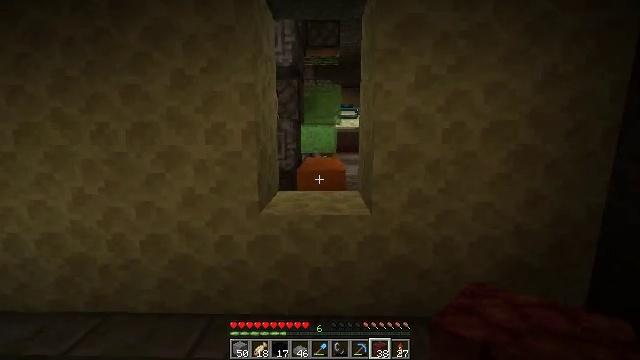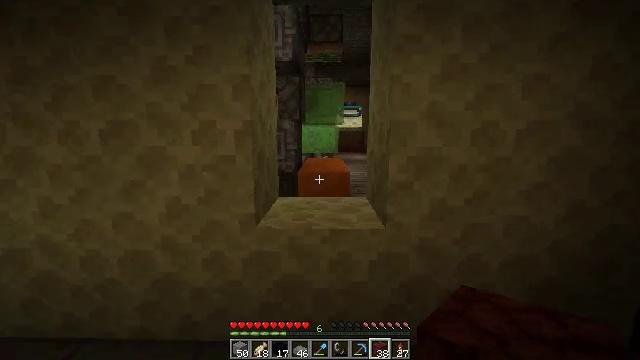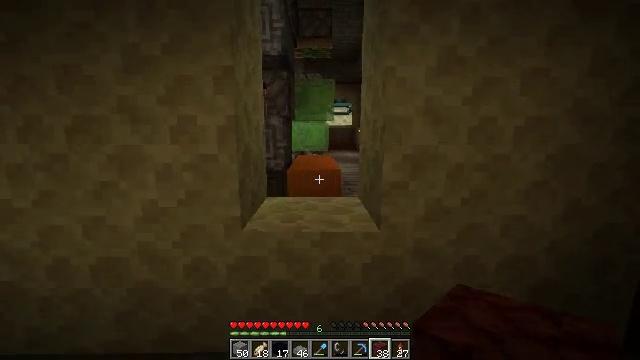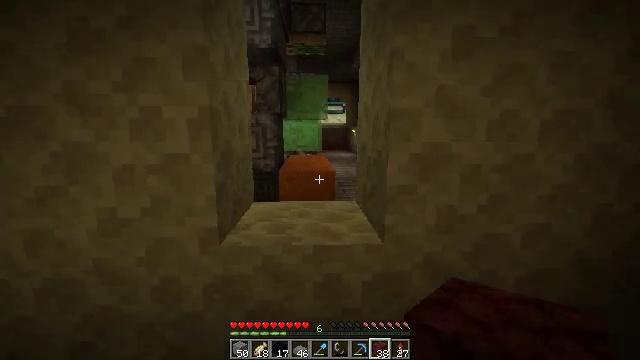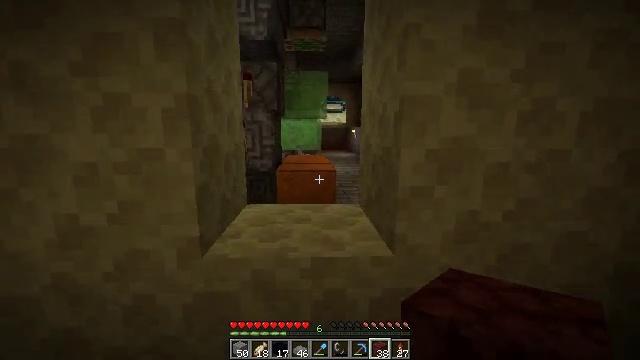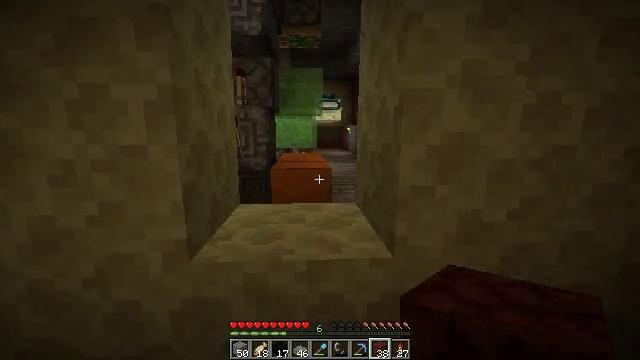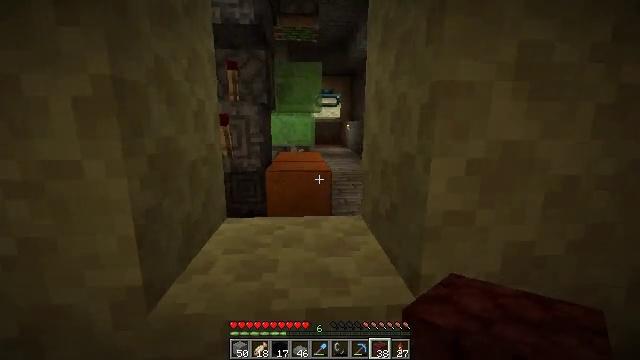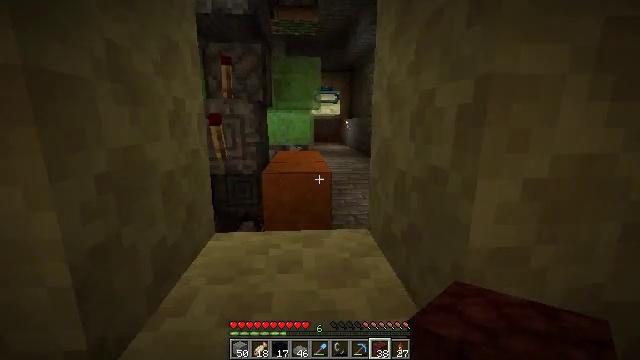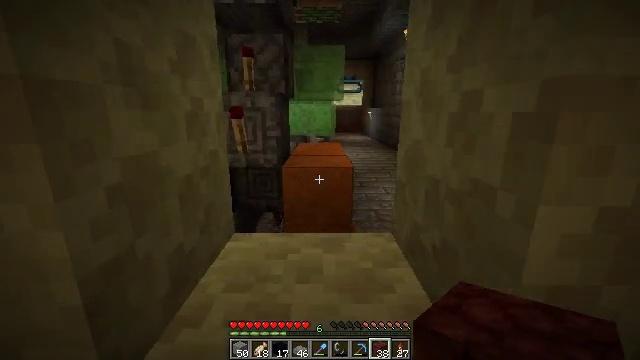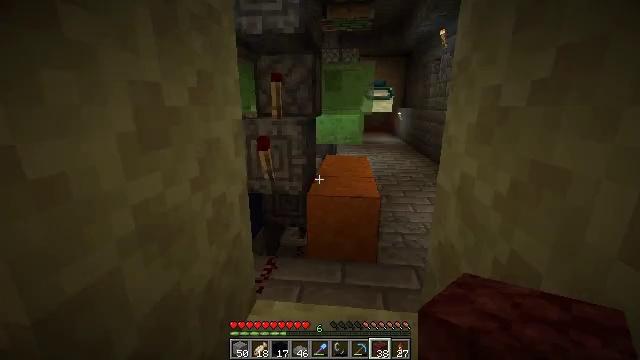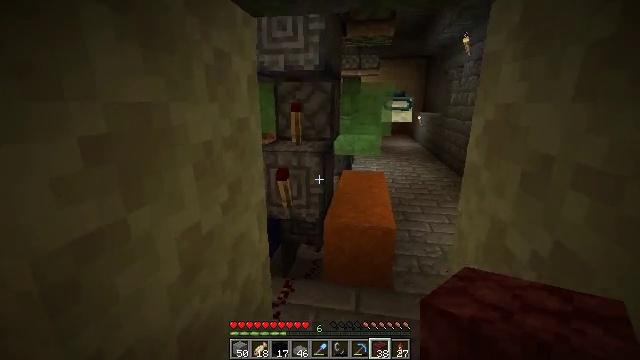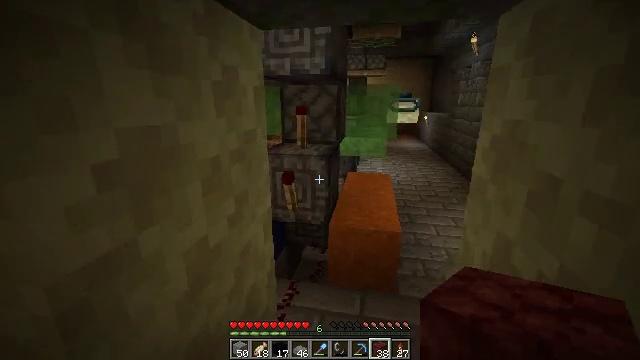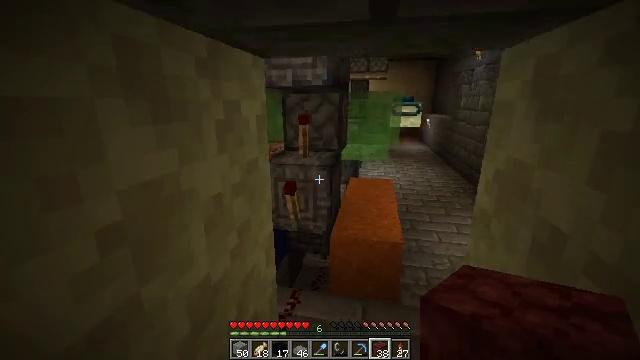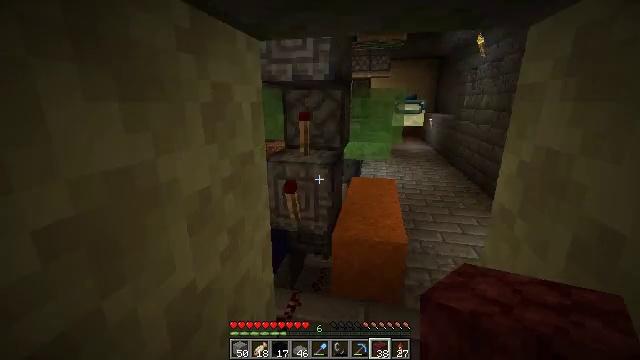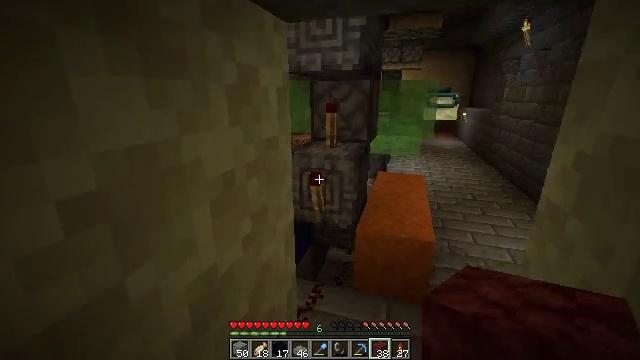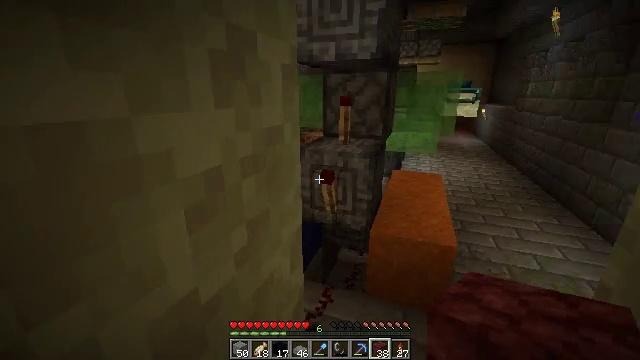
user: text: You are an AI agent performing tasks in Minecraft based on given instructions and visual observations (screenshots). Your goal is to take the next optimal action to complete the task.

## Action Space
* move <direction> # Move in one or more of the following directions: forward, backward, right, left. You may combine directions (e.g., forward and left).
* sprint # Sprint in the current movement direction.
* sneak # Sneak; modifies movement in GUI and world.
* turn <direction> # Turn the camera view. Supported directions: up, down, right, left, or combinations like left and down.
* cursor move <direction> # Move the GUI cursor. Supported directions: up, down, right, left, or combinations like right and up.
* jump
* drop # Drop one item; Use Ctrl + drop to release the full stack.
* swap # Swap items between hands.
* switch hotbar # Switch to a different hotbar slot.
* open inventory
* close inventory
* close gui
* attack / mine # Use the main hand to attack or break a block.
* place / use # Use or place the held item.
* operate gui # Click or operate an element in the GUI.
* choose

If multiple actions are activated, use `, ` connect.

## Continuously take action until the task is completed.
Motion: motion action
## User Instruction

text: Gather blue concrete for building.
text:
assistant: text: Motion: move forward
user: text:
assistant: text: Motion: move forward, turn right
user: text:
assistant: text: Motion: move forward, turn right
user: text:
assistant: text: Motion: move forward
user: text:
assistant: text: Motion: move forward, turn right
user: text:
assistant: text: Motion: move forward
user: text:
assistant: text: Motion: move forward
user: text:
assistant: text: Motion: move forward, turn left and down, jump
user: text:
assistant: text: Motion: move forward, turn left and down, jump
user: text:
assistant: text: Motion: move forward, turn left, jump
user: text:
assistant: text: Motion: move forward, turn left, jump
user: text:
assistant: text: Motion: move forward
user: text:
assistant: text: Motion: move forward
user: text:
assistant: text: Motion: move forward, turn left and down
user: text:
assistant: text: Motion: move forward, turn left
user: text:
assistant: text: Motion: move forward, turn left
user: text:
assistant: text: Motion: move forward, turn left
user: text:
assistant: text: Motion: move forward, turn left
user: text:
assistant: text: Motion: move forward, turn left
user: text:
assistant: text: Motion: move forward, turn left
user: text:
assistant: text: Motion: move forward, turn left and down
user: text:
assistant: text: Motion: move forward, turn left and down
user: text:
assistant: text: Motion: move forward, turn left and down
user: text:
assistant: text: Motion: move forward, turn left
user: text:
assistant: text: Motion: move forward, turn left
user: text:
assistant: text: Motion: move forward, turn left
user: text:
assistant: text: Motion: move forward
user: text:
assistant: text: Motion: move forward
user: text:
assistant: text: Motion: move forward, turn right and up
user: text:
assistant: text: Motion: move forward, turn right and up